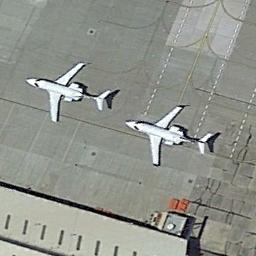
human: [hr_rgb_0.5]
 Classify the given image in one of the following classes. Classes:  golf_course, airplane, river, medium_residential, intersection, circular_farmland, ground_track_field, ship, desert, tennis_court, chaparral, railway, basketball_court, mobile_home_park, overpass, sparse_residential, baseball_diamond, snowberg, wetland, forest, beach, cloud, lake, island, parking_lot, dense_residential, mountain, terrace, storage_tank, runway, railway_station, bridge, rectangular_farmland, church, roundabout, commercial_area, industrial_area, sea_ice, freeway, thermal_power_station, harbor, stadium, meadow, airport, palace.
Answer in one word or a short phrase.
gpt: airplane